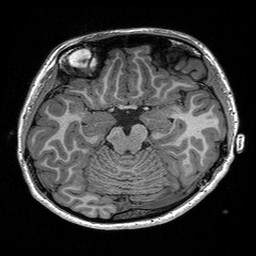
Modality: T1w
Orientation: coronal
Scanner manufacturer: siemens
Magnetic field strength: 3 T